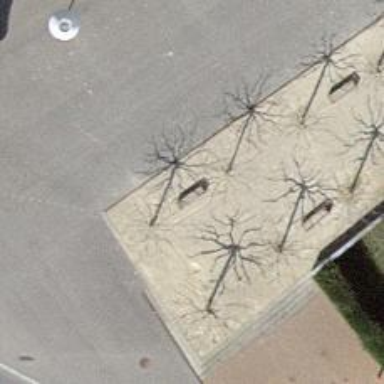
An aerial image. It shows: Bench for seating.